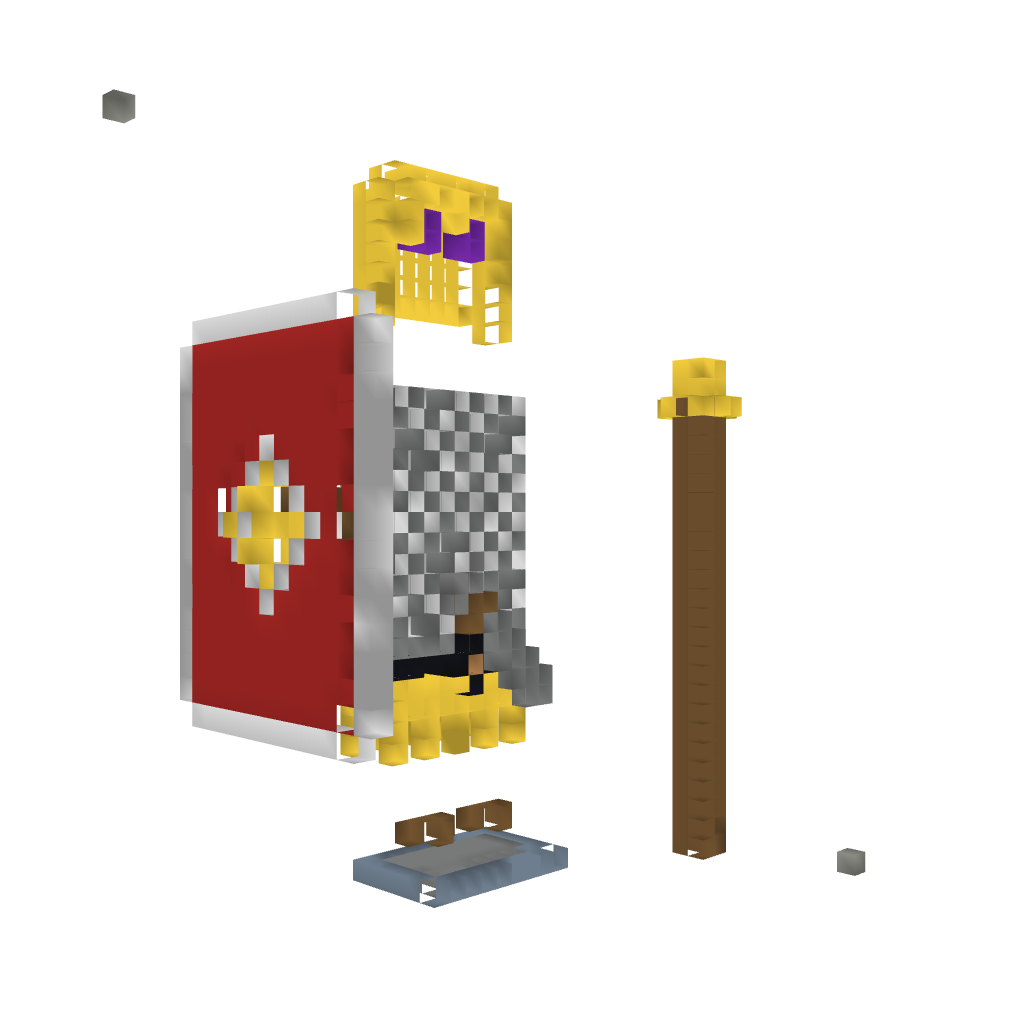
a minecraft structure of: Statue